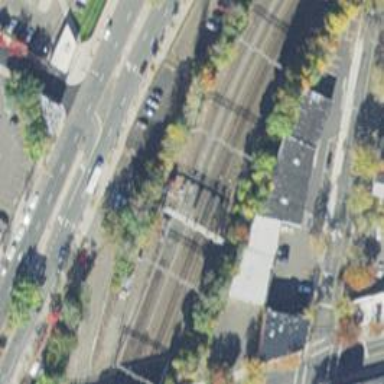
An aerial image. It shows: Railway crossover.